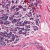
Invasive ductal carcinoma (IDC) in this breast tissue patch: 0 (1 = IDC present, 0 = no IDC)